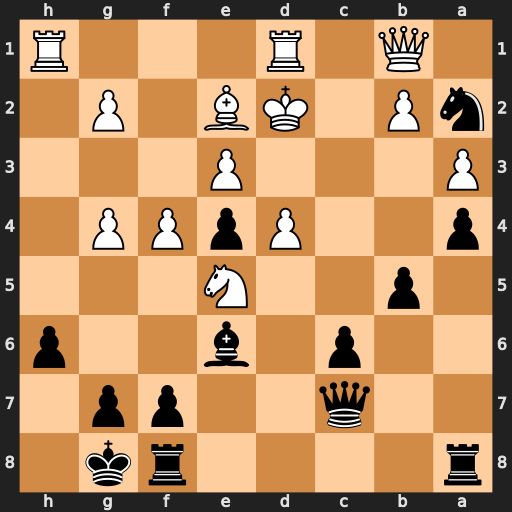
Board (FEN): r4rk1/2q2pp1/2p1b2p/1p2N3/p2PpPP1/P3P3/nP1KB1P1/1Q1R3R
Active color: b
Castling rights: -
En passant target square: -
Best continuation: Qa5+ b4 axb3#